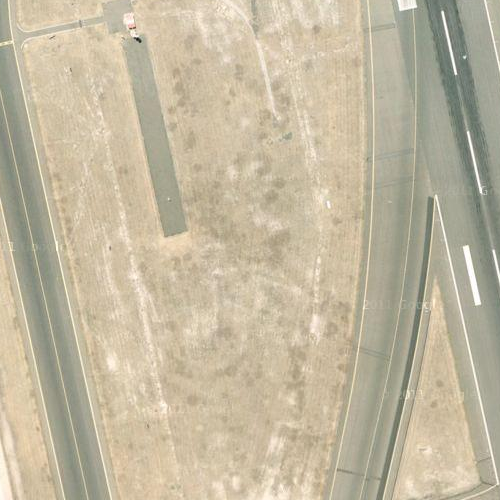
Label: sydney